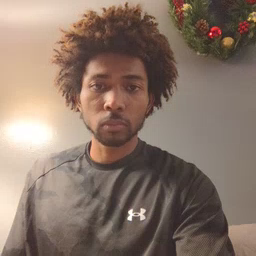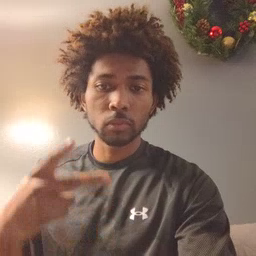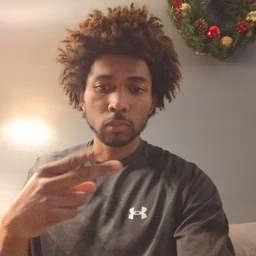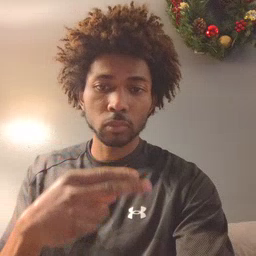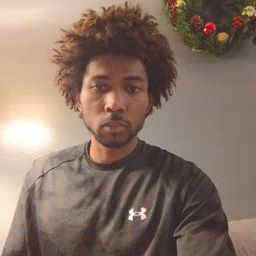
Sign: cut